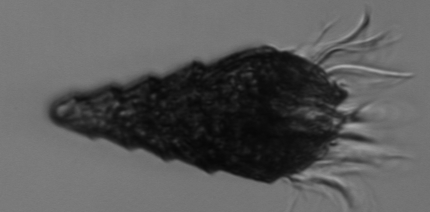
Label: Laboea_strobila